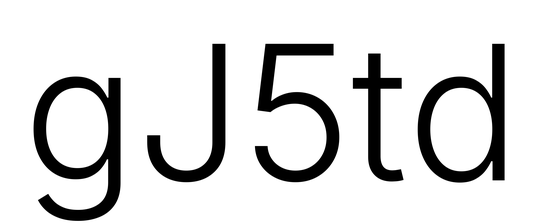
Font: Inter_Light